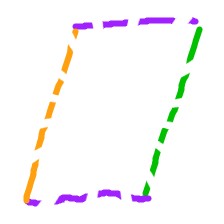
Shape: parallelogram